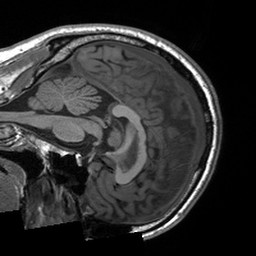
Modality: T1w
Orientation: sagittal
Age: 47
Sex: male
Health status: healthy
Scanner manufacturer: siemens
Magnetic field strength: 3 T
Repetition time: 2 s
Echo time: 0.00203 s